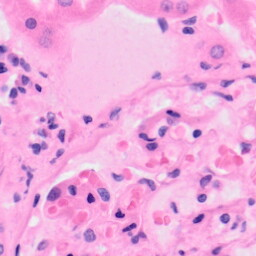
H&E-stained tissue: Kidney